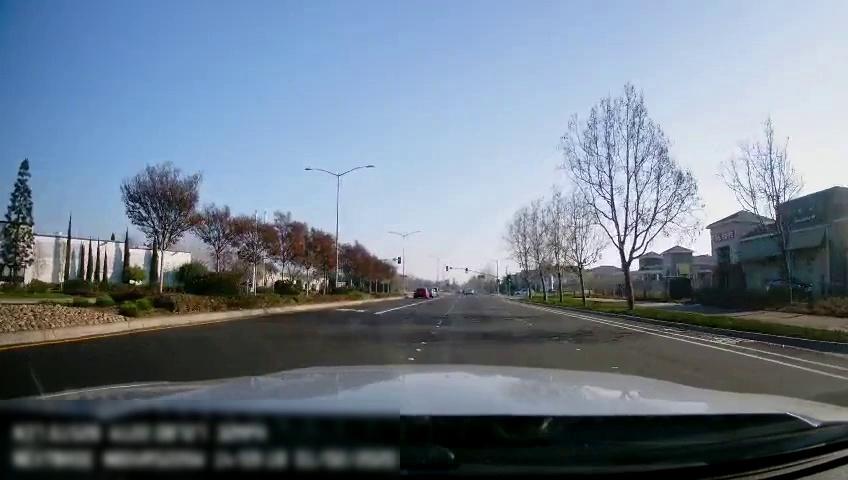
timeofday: Day
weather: Sunny
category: Drivable Space
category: Vehicles | Car
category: Lanes | Alternate Lane
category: Lanes | Current Lane
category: Lanes | Current Lane
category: Lanes | Current Lane
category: Lanes | Alternate Lane